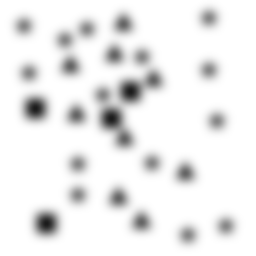
Squares: 4
Triangles: 9
Stars: 14
Total shapes: 27